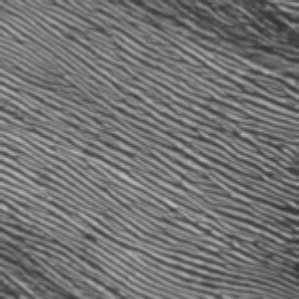
Label: frost